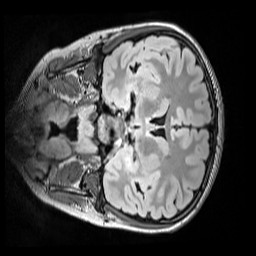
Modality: FLAIR
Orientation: coronal
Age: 12
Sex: female
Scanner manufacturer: siemens
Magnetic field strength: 3 T
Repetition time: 5 s
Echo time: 0.388 s